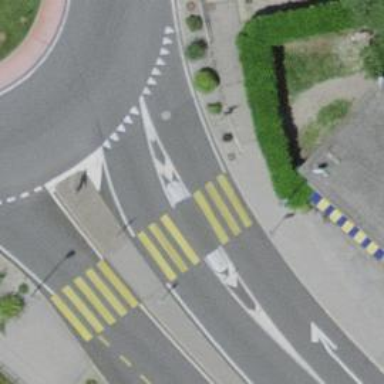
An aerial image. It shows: Kerb serving as barrier.